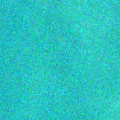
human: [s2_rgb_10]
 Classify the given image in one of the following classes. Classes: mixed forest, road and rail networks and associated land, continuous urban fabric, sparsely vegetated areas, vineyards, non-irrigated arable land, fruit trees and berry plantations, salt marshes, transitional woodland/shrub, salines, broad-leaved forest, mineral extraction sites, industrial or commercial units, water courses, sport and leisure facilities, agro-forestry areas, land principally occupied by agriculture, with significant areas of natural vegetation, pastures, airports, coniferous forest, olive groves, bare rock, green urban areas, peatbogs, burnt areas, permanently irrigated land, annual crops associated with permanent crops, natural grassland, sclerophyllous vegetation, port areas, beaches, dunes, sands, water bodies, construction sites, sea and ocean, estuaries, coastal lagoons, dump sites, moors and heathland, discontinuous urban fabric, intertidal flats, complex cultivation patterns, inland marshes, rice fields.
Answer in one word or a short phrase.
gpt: sea and ocean